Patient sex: F
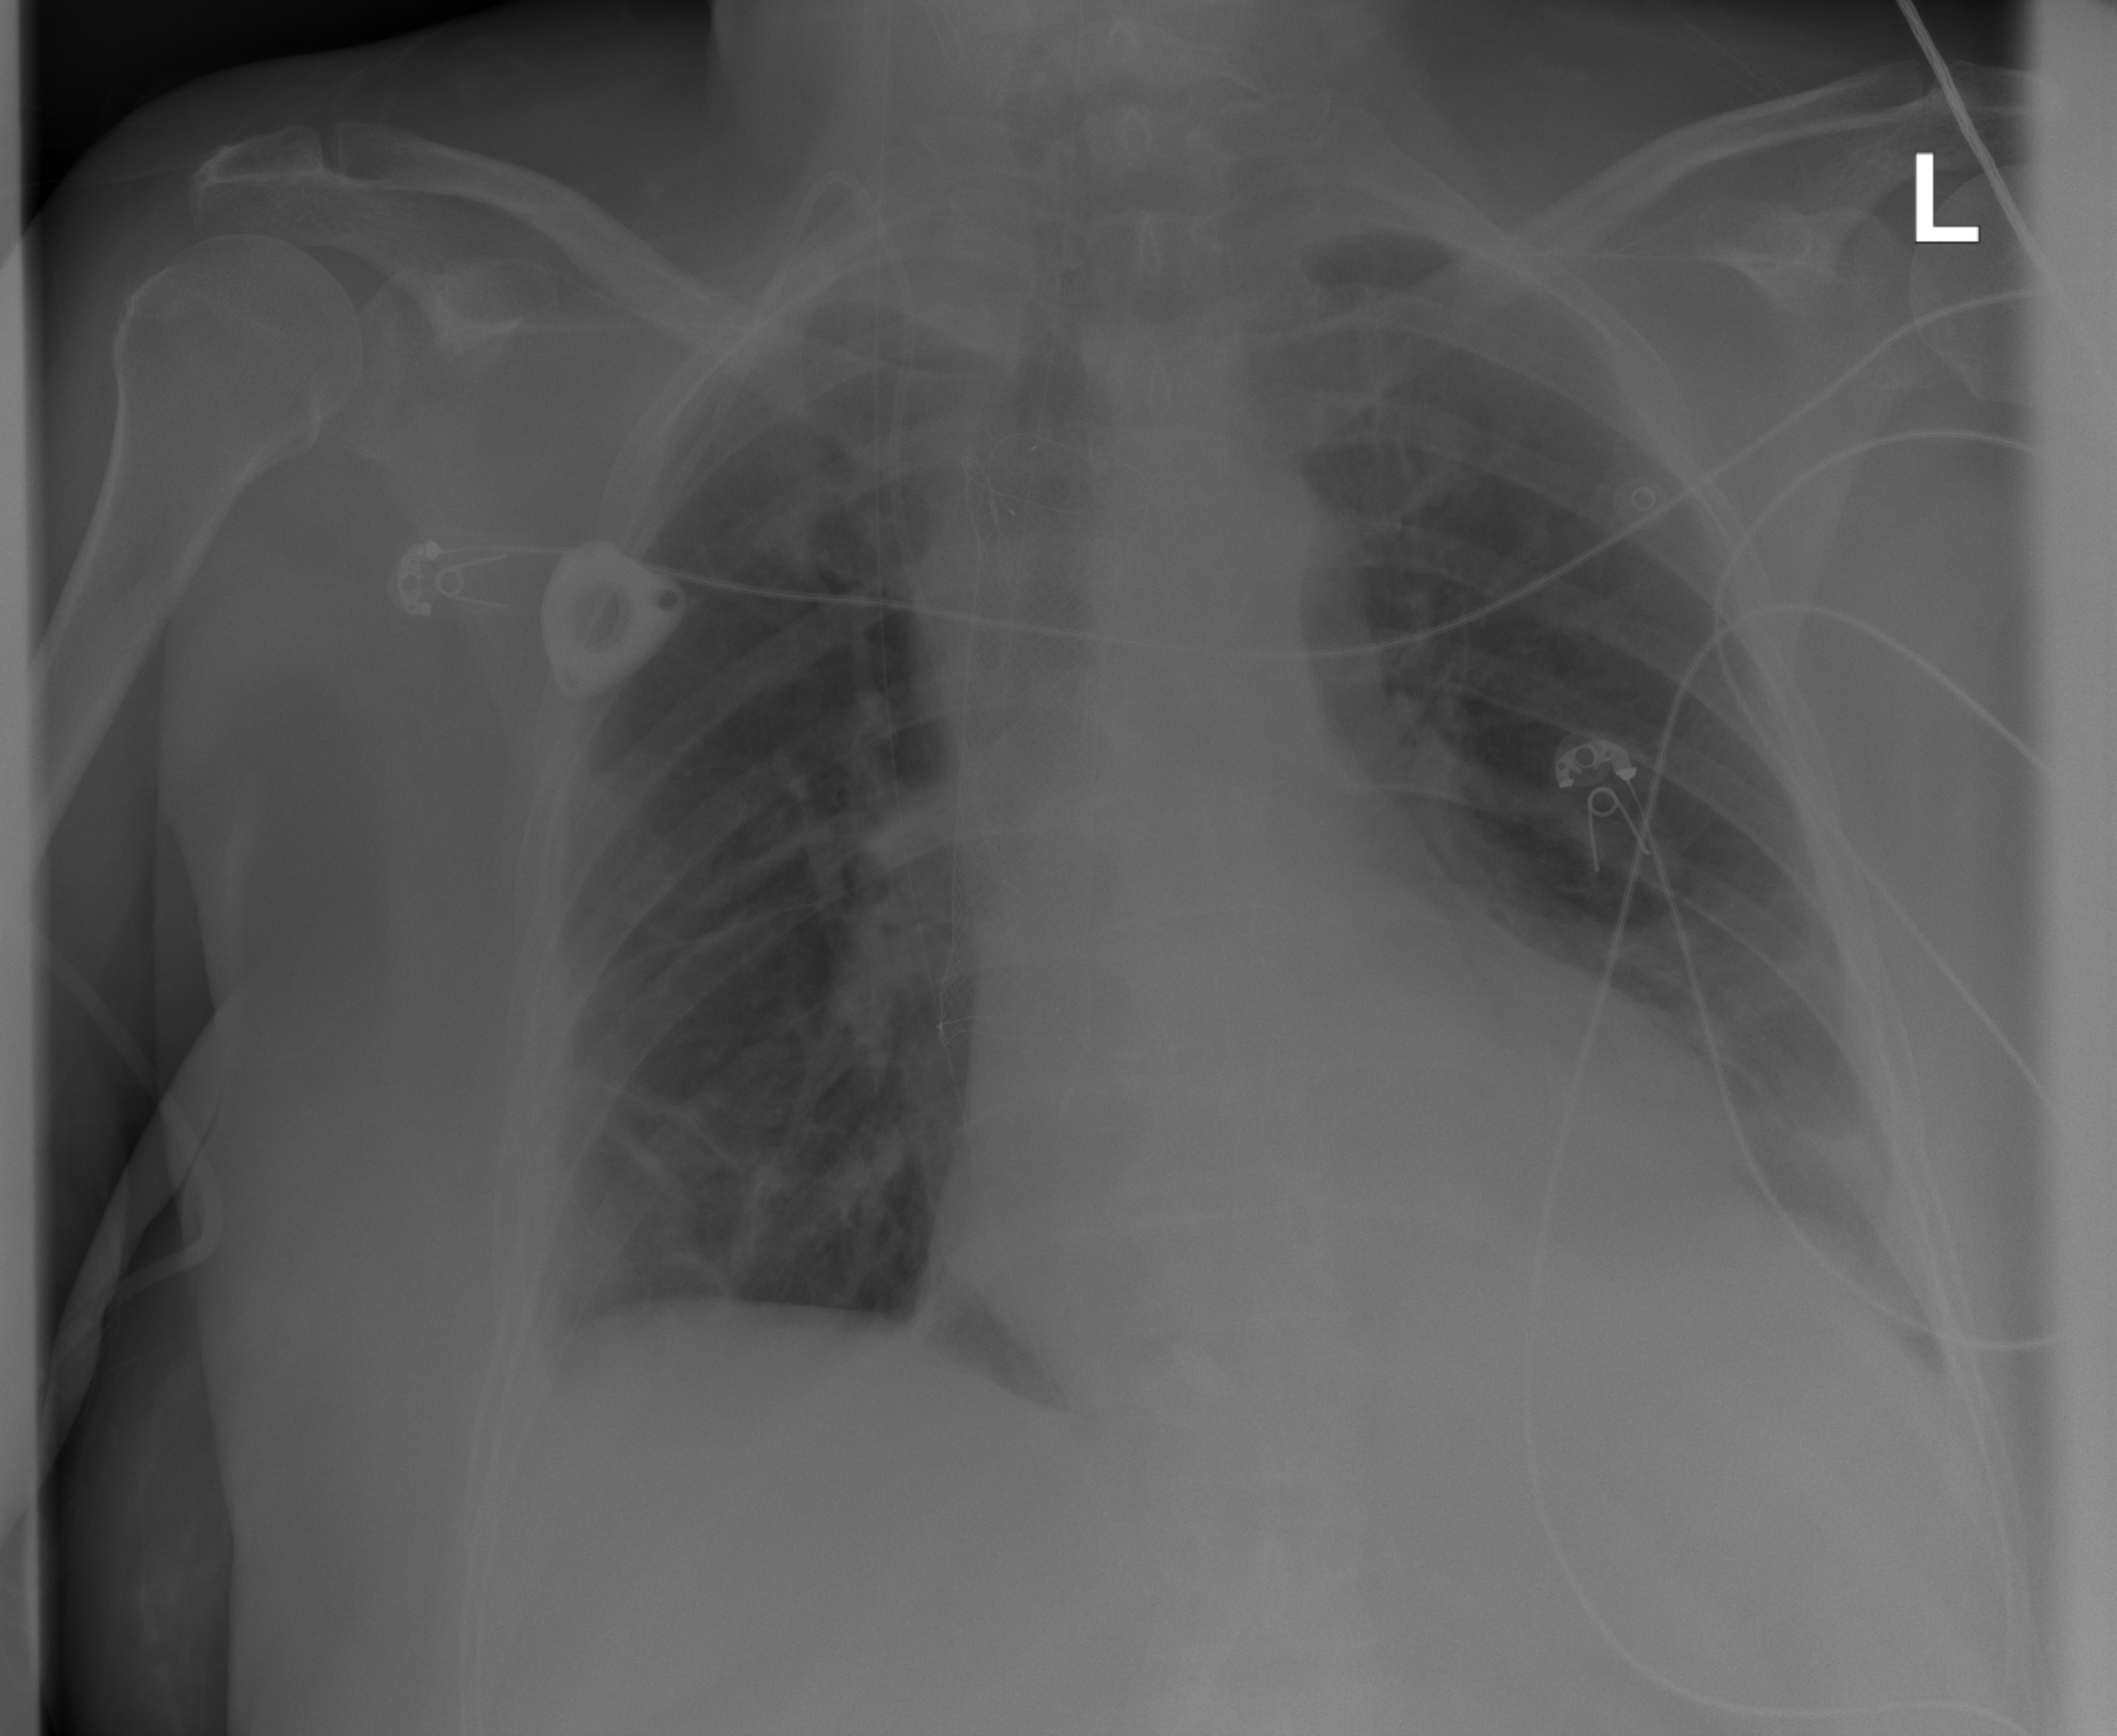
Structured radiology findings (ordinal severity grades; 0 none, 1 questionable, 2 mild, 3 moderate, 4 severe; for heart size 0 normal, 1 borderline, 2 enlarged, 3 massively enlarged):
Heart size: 2
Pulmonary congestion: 2
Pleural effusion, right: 0
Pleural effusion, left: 2
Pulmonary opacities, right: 0
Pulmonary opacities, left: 0
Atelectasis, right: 2
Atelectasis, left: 2